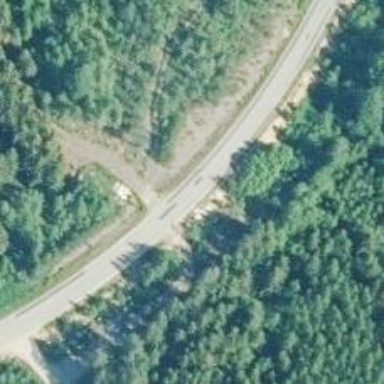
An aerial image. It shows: Tertiary road.